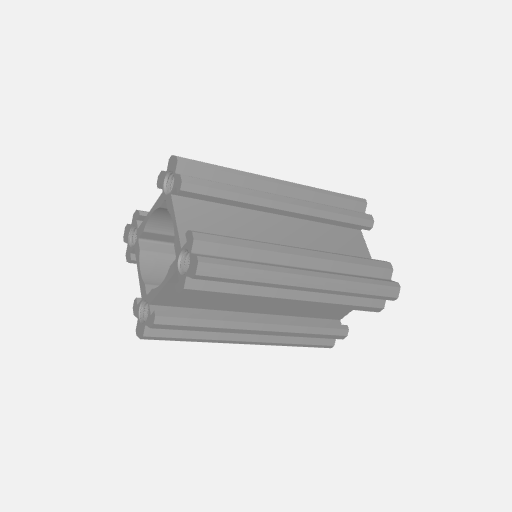
Part: GoRAIL43